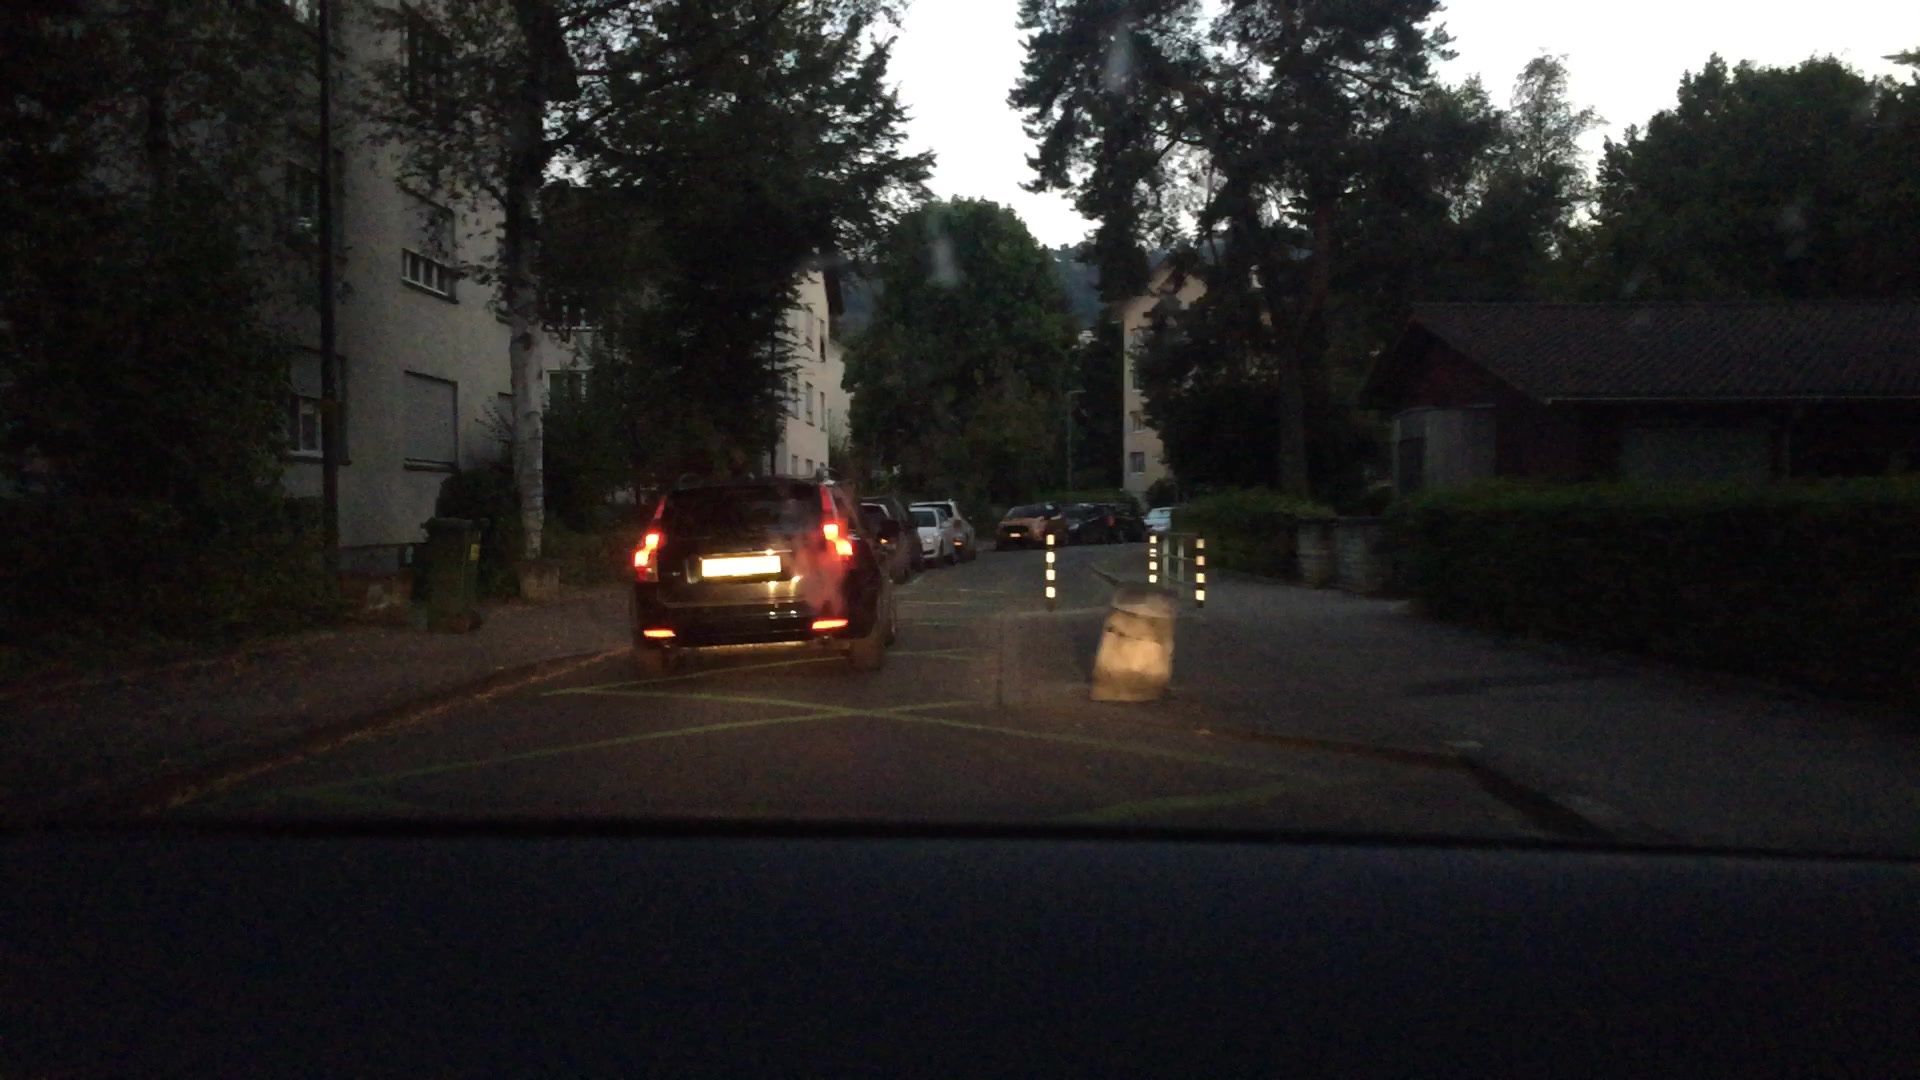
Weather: clear
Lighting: dusk/dawn
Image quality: slightly poor
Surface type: driving surface
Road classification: residential, living_street
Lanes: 1
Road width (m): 2
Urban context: urban centre
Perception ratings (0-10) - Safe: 3.94, Lively: 7.47, Beautiful: 8.54, Boring: 0.48, Depressing: 1.12, Wealthy: 6.93